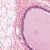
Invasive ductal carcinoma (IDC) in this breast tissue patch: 0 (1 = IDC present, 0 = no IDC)